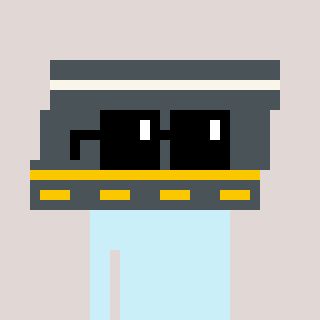
a pixel art character with square black sunglasses, a road-shaped head and a hotbrown-colored body on a warm background